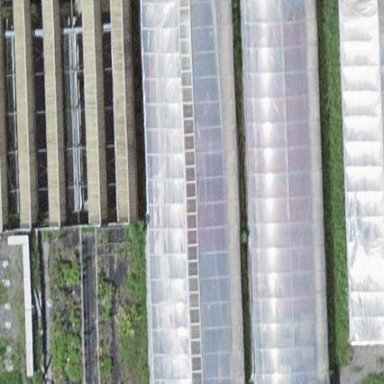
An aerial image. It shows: Greenhouse.